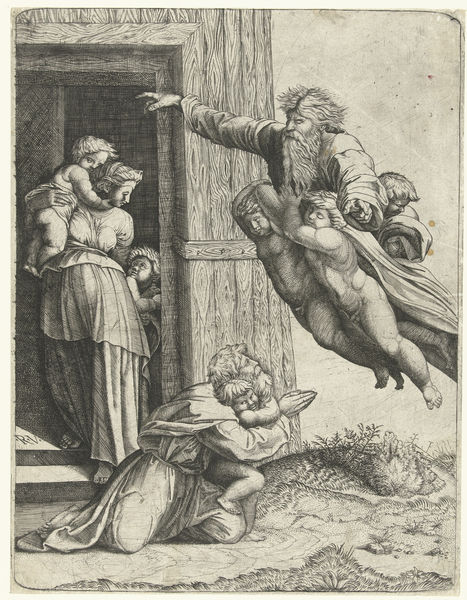
Titel: God verschijnt aan Noach
Künstler: Marcantonio Raimondi
Standort: Amsterdam
Institution: Rijksmuseum
Schlagwörter: gott, mann, frau, rücken, tür, haus, bart, arme, halten, herodes, vollbart, boden, familie, kind, mutter, vater, pflanzen, fliegen, kinder, buben, jungen, knaben, angst, weib, festhalten, stufe, holzrahmen, junge, pfosten, umarmen, eingang, knabe, schweben, druck, knien, beten, maserung, hauseingang, flehen, mittelalter, kupferstich, israel, putti, holzhaus, bitten, holzbalken, kleinkinder, kuscheln, mama, papa, drücken, ängstlich, erdrücken, türpfosten, stich, engel, hilfe, kindsraub, kindraub